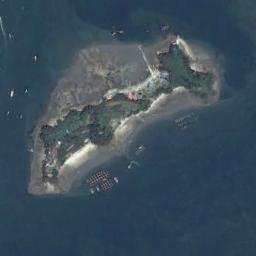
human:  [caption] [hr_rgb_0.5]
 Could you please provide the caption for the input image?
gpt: There is a long strip of green island on the blue sea  There are lush green vegetation and buildings on the island  There are white sand beaches on the outer circle .

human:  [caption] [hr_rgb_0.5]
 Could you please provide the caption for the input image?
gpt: The island has dense vegetation, Residential areas and harbors and the waters around the island is deep blue .

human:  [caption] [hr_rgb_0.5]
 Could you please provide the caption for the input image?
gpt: The land on the island is uneven .

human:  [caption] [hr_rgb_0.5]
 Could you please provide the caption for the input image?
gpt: The island on the left is several times as large as the island on the right .

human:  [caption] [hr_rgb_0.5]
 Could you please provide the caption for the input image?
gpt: There are many ships around the island with many green trees .